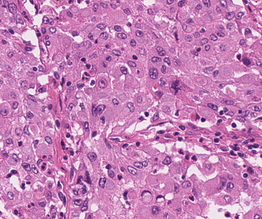
Tumor epithelial tissue: yes
Tumor-associated stroma tissue: yes
Normal tissue: no